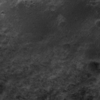
Label: not_dusty